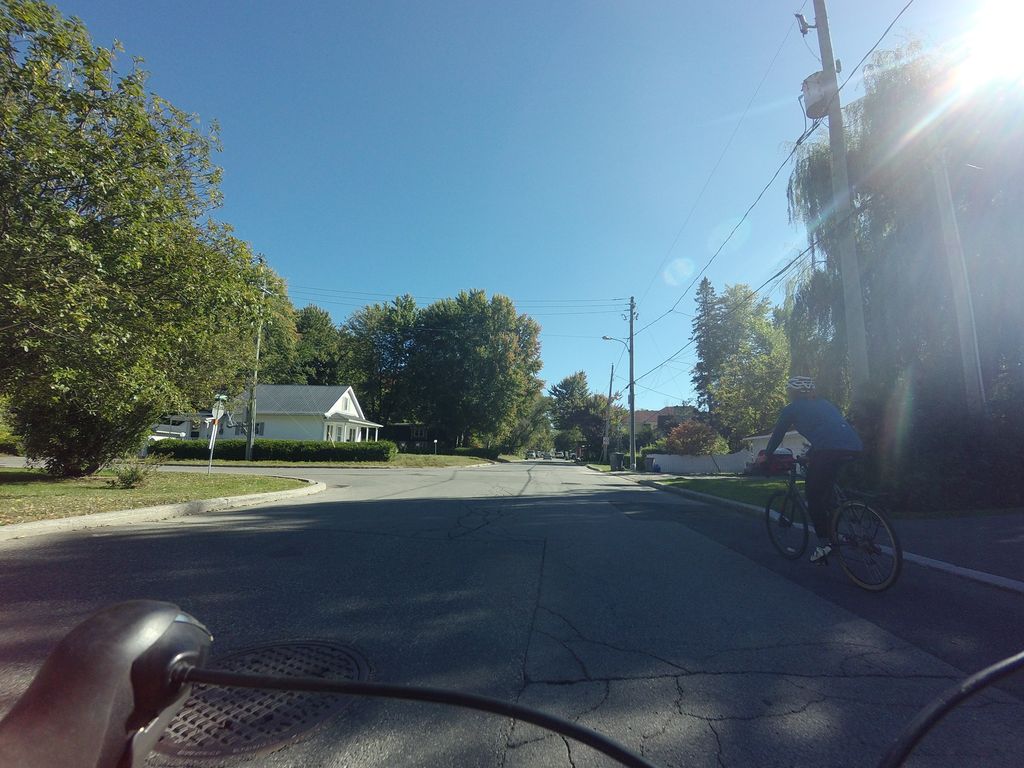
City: ottawa-gatineau